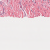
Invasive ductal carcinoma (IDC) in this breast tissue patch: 1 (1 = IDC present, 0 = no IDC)